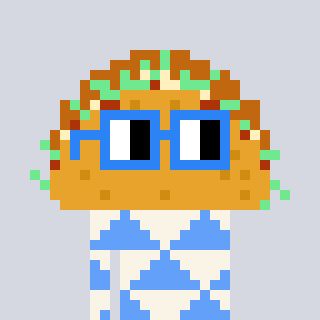
a pixel art character with square blue glasses, a taco-shaped head and a blue-colored body on a cool background